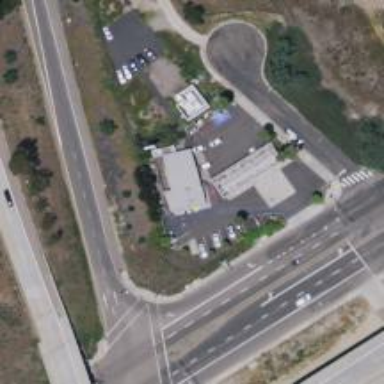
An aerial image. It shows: Convenience shop.